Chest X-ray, PA view. Patient: 52 years old, sex F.
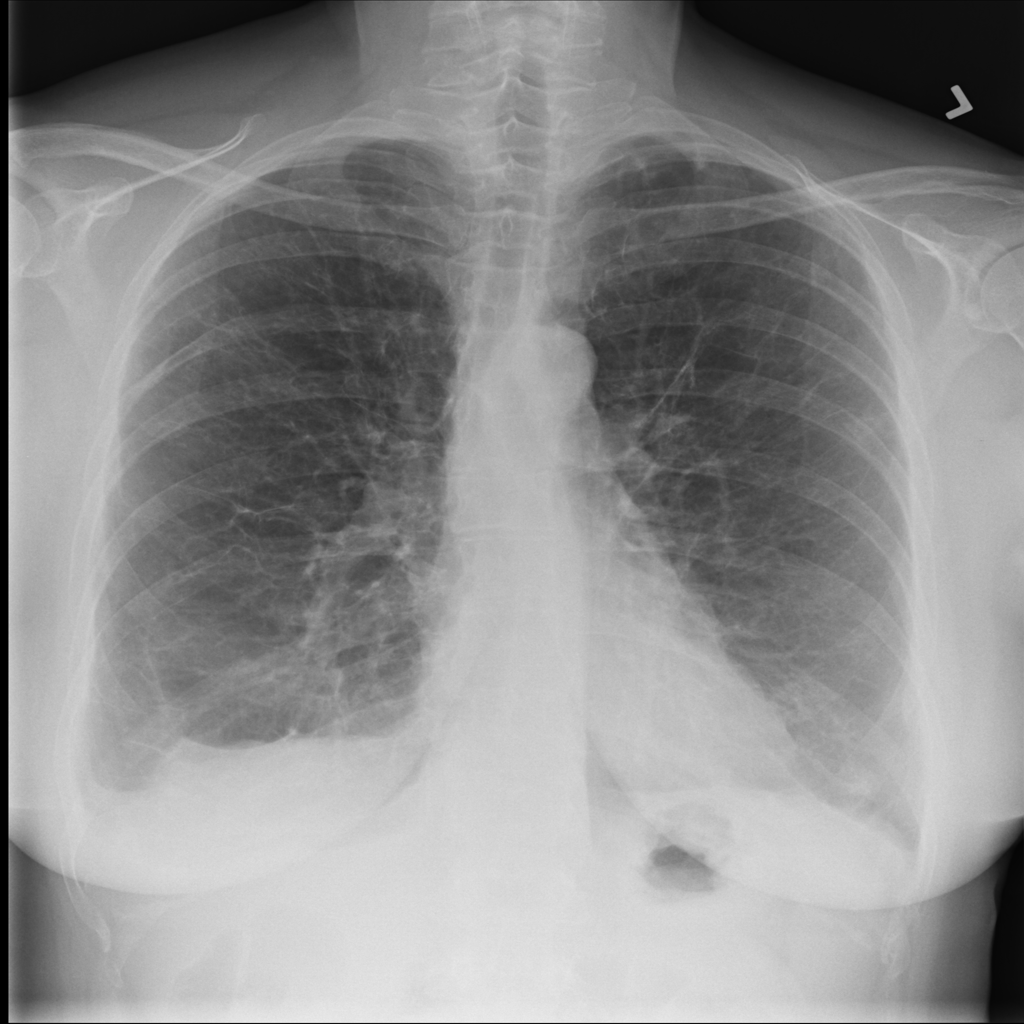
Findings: Fibrosis, Nodule